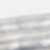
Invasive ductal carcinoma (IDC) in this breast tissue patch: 0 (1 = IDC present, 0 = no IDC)